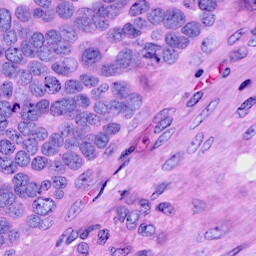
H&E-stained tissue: Ovarian